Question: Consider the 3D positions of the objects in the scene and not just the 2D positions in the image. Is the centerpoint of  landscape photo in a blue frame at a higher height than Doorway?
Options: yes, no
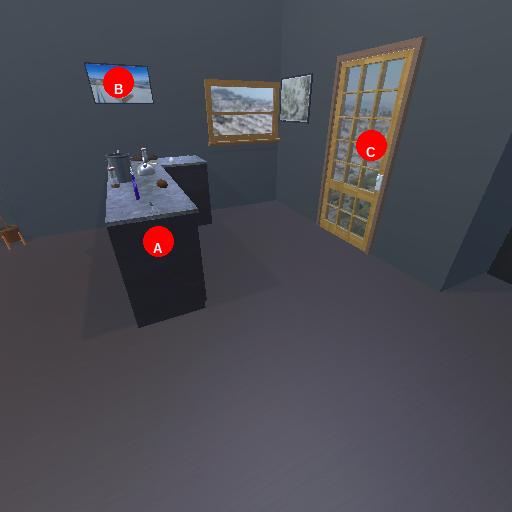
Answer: yes